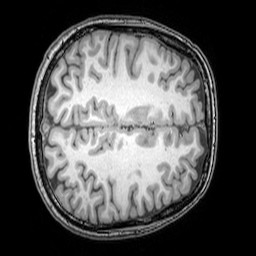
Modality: T1w
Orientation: axial
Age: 23
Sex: female
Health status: healthy
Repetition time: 0.081 s
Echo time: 0.037 s